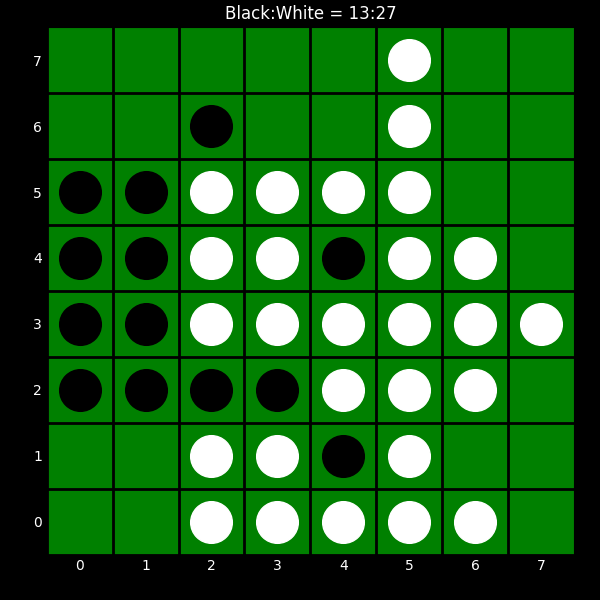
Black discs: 13
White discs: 27